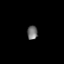
Tissue: skin
Cell type: Fibroblasts
Senescence score: 0.785
Nuclear area (px): 141
Mean DAPI intensity: 114.589